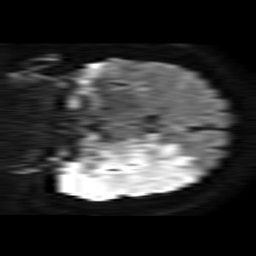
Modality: TRACE
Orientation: coronal
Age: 56
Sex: male
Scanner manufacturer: philips
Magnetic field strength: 1.5 T
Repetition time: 3.393 s
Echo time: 0.06922 s